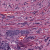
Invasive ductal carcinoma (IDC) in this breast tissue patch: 1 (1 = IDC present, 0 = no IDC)